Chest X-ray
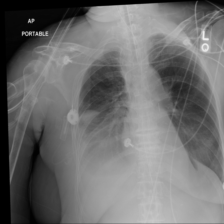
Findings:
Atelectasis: positive
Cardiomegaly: negative
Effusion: positive
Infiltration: negative
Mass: negative
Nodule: negative
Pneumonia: negative
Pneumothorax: negative
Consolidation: positive
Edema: negative
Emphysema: negative
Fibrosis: negative
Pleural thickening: negative
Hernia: negative